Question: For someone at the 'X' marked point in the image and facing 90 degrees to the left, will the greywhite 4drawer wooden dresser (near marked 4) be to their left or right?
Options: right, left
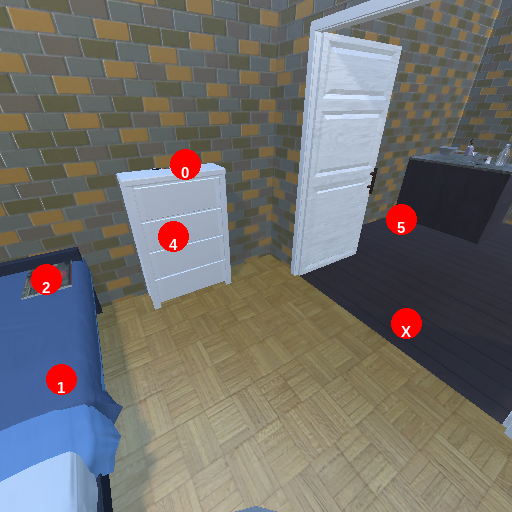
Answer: right